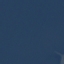
Label: SeaLake